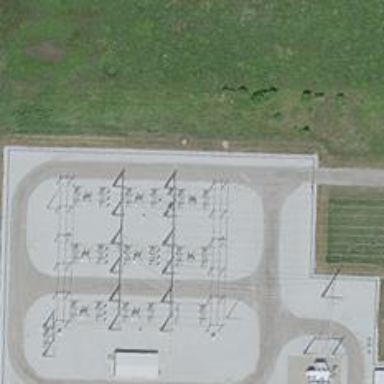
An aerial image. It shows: Switch used for power control.